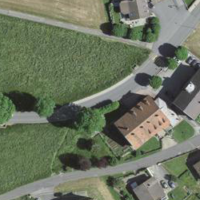
EUNIS habitat code: 55
Species observed at this site:
Filipendula ulmaria